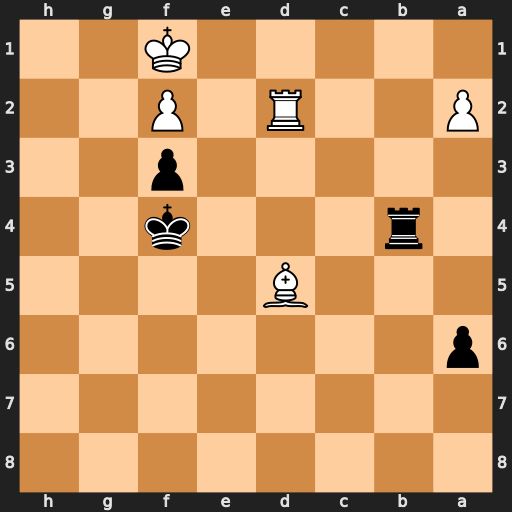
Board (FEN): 8/8/p7/3B4/1r3k2/5p2/P2R1P2/5K2
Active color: b
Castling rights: -
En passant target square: -
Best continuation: Rb1+ Rd1 Rxd1#